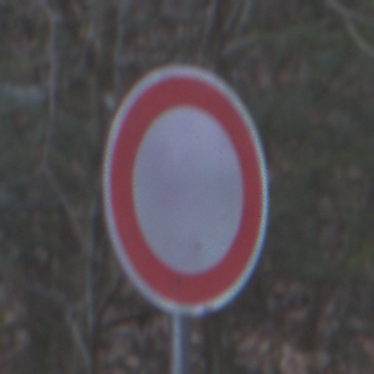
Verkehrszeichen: VerbotFahrzeugeAllerArt
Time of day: MorningAfternoon
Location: Outdoor (Nature)
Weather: Overcast
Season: Winter
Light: Natural